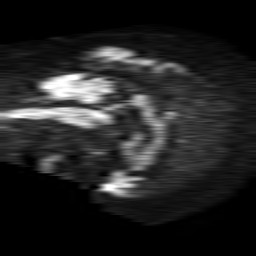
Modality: TRACE
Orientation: sagittal
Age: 78
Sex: male
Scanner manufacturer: philips
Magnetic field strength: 1.5 T
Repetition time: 4.6 s
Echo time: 0.08941 s